Question: I have come across some behavior that I have no idea how to explain. When I repeatedly draw to a 'System.Windows.Forms.Form' without being careful not to hang the thread, after several seconds the drawing output freezes and I see the dreaded text in the title:

This screenshot isn't mid-draw; the image it was drawing is completely red at the end of the program, but the drawing has stopped about halfway through. 'Form.Text' Can anybody explain why?
I was using a loop to draw the progress of some multithreaded graphical fill algorithms, but was seeing the screen output freeze. Since I was drawing and then calling 'Thread.Sleep()' in a loop, I should have expected this behavior (<URL>.
But what really surprised me when chopping down the code to find my bug was that when I removed the call to change 'form.Text', it doesn't freeze anymore! It isn't calling the setter that does anything either; assigning to an empty string ('form.Text = "";') also causes it not to freeze. So, for some reason when 'Text' is empty Windows doesn't care the program isn't responding, and will happily keep showing the drawing progress!
I reduced the code down to the bare minimum of what was required to see the freeze. While the program is running the form image will get filled with red by the loop. About halfway through filling it just stops, even though the loop continues running! You see that after it finishes it handles events and draws one more time to show the whole image is red, then stays around for two more seconds.
(If you run with debugging (F5) it doesn't freeze; you must run without debugging (Ctrl-F5). That made figuring all this out all that much harder!)
'''
using System.Drawing;
using System.Threading;
using System.Windows.Forms;
// Include resources System.Drawing, System.Windows.Forms in VS before compiling
class Program
{
static void Main(string[] args) {
Bitmap image = new Bitmap(400, 20);
Form form = new Form();
form.Text = "some title"; // Comment this out to avoid the freeze
form.SetBounds(30, 30, image.Width + 16, image.Height + 38);
form.Show();
Graphics graphics = Graphics.FromHwnd(form.Handle);
for (int x = 0; x < 400; ++x)
for (int y = 0; y < 20; ++y) {
image.SetPixel(x, y, Color.Red);
graphics.DrawImage(image, 0, 0);
Thread.Sleep(1);
// Calling this would prevent the freeze:
//Application.DoEvents();
}
Application.DoEvents();
graphics.DrawImage(image, 0, 0);
Thread.Sleep(2000);
}
}
'''
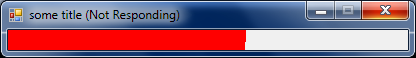
Answer: The 'Thread.Sleep();' will block your gui thread. Your form isn't updated and you message loop (handling of mouse/paint/keyboard events) is blocked.
Calling the Application.DoEvents will handle messages from the message loop, but it is a bad practice. You allow to close the form even when you for loops aren't ready.
I think the problem is, 'form.Text = "some title";' sends a message (WM_PAINT) to the window to repaint the window, but it is never handled. whichs turns out non responsive. Probably putting the 'Application.DoEvents' behind the 'form.Text = "some title";', would fix that.
If you want to update your graphics on a interval, you should take a look at the Timer class. <URL>